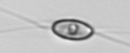
Label: Chaetoceros_danicus